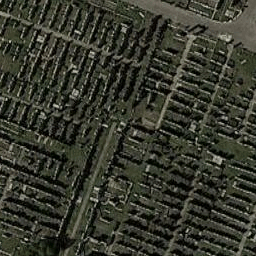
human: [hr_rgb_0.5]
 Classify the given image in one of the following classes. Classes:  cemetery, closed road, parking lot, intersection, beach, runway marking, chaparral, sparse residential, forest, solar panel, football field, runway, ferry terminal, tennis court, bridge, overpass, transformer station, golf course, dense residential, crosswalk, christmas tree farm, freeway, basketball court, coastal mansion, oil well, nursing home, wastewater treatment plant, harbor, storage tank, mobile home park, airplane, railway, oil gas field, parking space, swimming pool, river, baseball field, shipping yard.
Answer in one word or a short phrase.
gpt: cemetery